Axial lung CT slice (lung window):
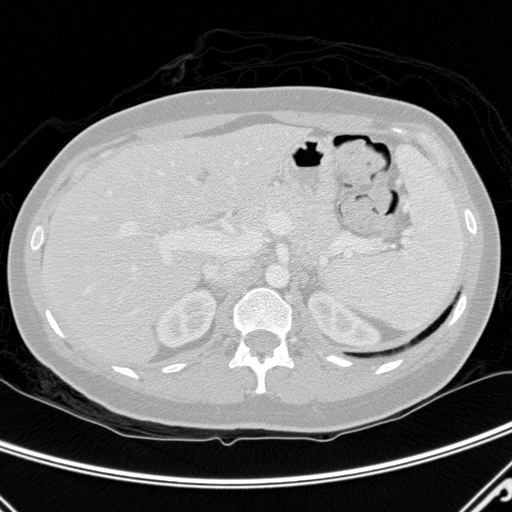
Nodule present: no